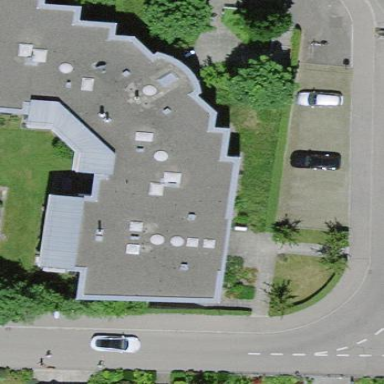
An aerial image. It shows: Flat-roofed residential building.